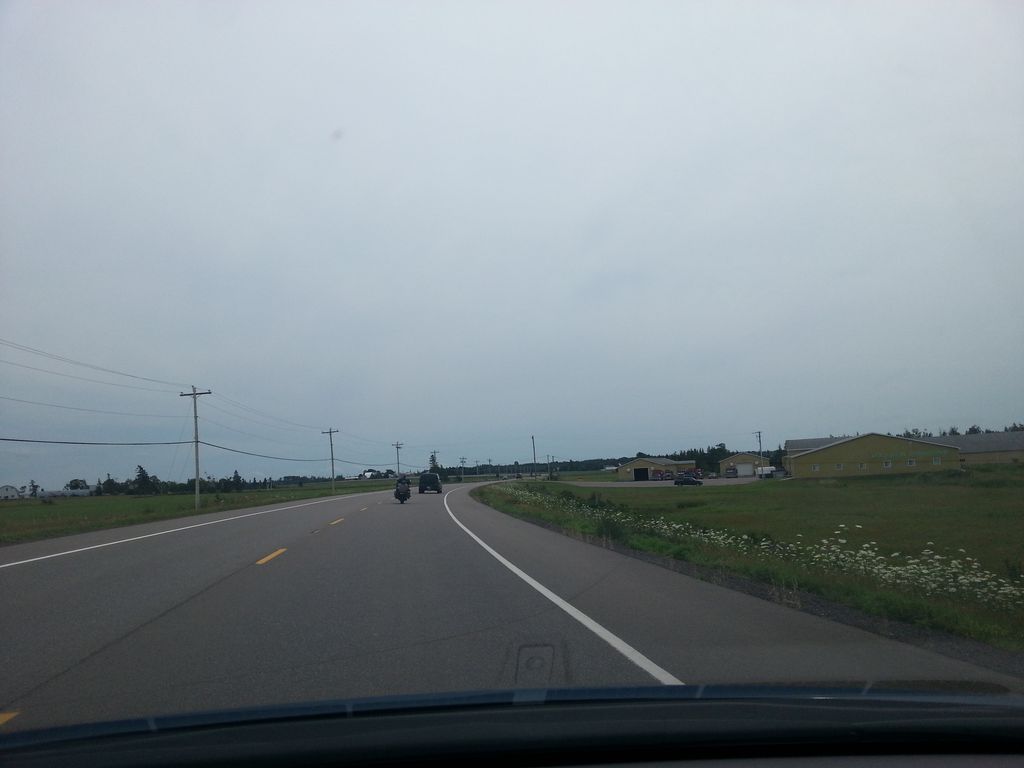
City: charlottetown